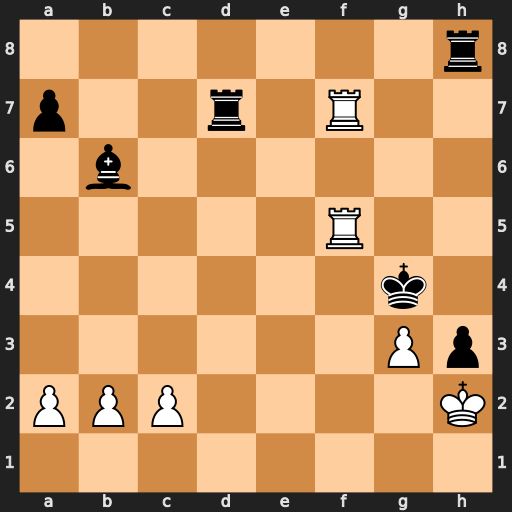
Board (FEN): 7r/p2r1R2/1b6/5R2/6k1/6Pp/PPP4K/8
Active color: w
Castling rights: -
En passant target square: -
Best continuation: Rf4+ Kg5 Rxd7